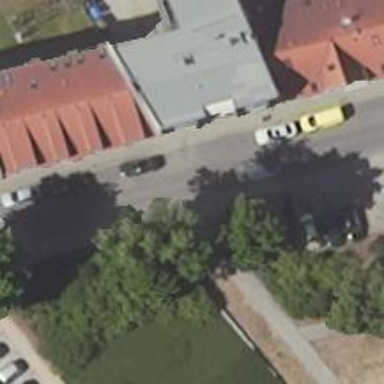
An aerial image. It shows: Residential road.